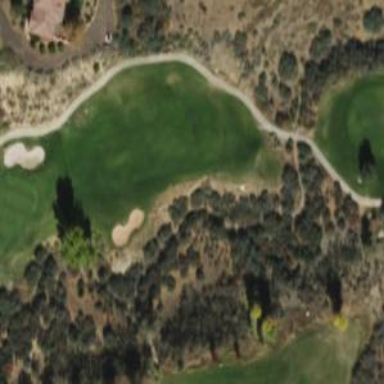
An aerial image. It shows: Area with grass used as rough in golf course.